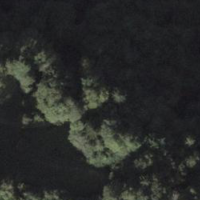
EUNIS habitat code: 44
Species observed at this site:
Veronica chamaedrys